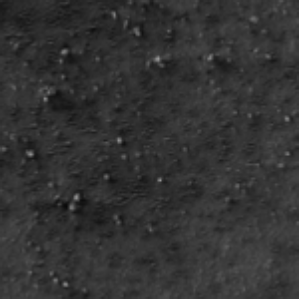
Label: frost